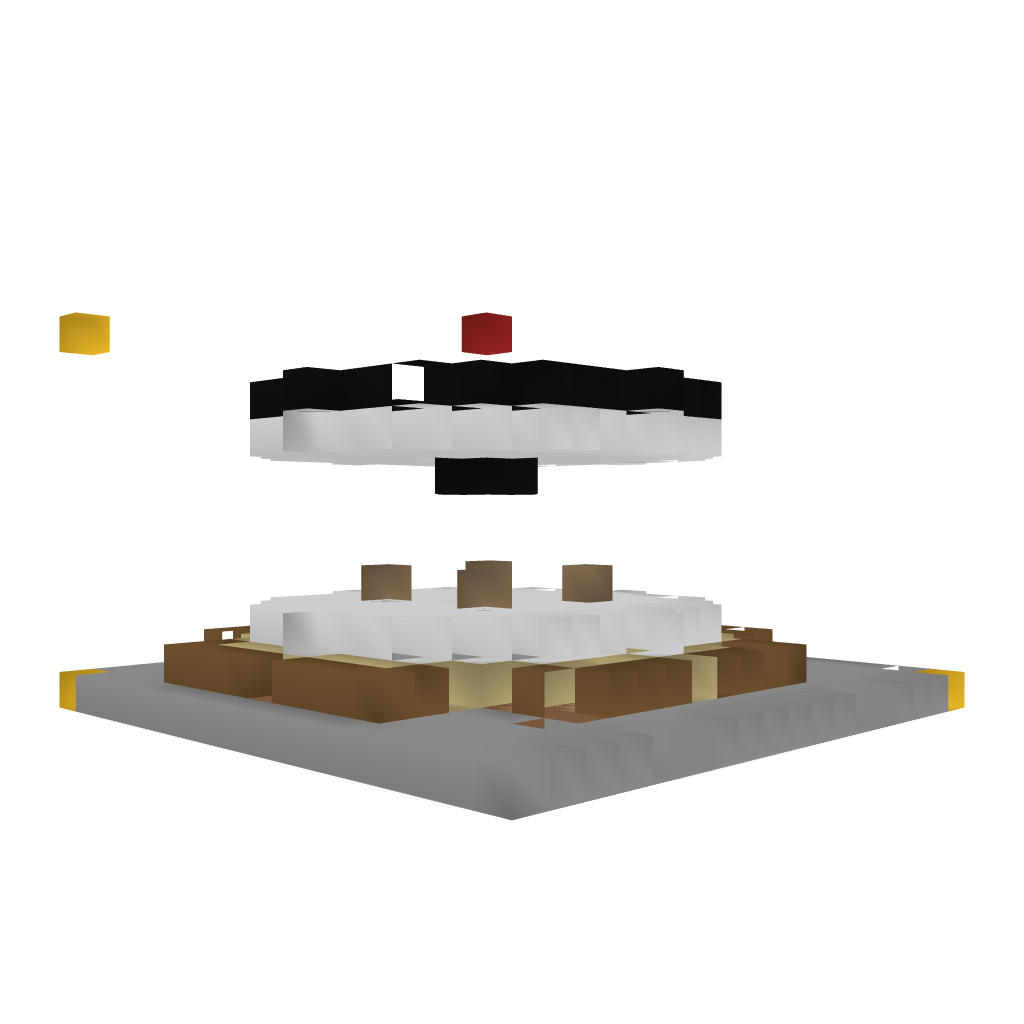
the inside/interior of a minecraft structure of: Merry Go Round